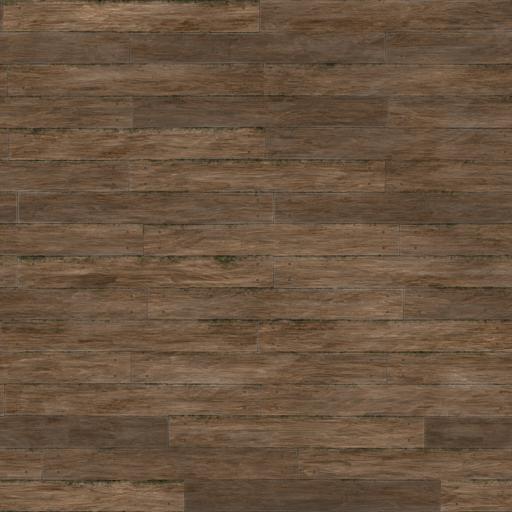
Tags: nailed nails planks rough wood wooden